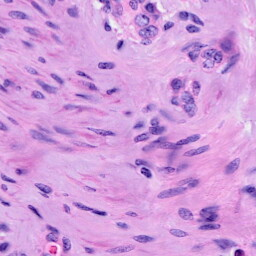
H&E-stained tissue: Cervix